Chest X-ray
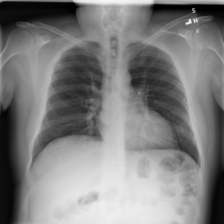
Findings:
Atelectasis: negative
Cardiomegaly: negative
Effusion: negative
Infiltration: negative
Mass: negative
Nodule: negative
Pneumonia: negative
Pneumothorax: negative
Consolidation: negative
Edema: negative
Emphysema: negative
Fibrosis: negative
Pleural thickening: negative
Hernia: negative